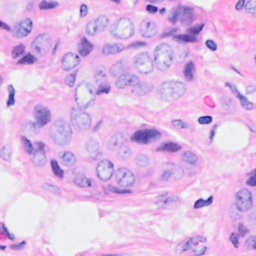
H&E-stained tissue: Breast